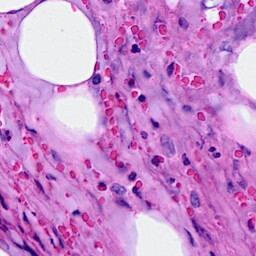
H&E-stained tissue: Breast